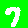
Digit: 7